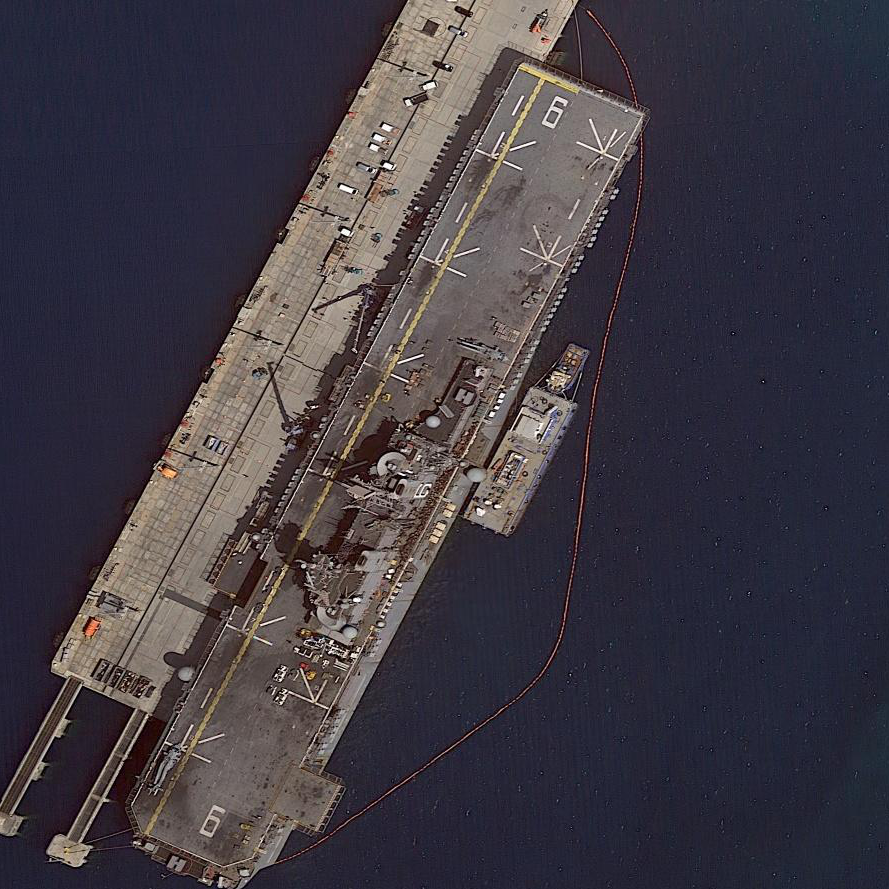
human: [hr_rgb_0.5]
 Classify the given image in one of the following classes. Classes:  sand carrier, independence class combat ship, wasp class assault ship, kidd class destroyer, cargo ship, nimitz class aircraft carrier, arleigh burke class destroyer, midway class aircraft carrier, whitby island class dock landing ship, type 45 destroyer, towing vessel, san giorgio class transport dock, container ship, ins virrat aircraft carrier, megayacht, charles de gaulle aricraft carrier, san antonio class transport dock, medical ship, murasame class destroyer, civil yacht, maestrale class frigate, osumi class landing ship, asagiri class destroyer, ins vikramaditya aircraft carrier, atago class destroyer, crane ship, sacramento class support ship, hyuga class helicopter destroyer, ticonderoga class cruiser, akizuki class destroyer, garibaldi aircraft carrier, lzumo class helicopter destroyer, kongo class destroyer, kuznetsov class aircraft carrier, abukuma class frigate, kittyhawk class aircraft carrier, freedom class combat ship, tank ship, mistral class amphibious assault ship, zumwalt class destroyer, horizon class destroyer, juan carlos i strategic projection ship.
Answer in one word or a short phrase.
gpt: Wasp class assault ship